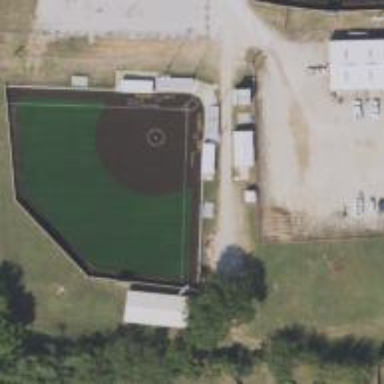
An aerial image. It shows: Baseball pitch for leisure land activities.